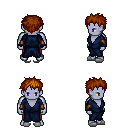
a pixel art fantasy rpg character, male body template, dark elf, purple skin, blue robe, red pants, brunette bedhead hairstyle, cloth bracers, white slippers, four views (front, back, left, right), 2x2 character sprite sheet, small pixel art, hard edges, no anti-aliasing